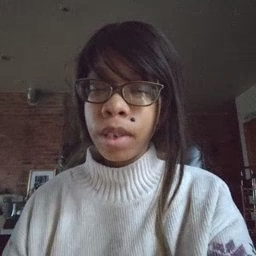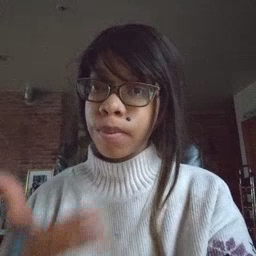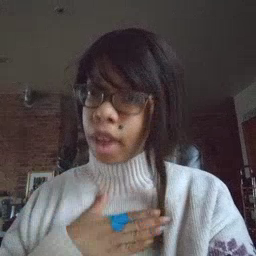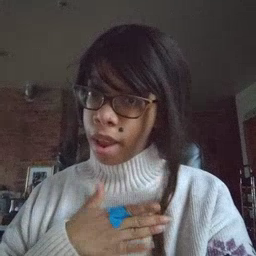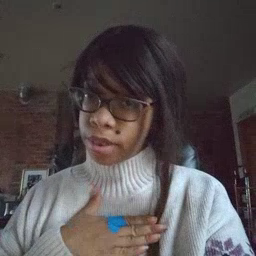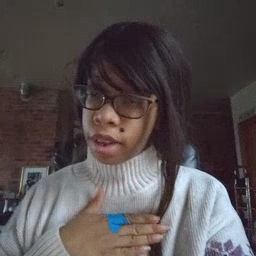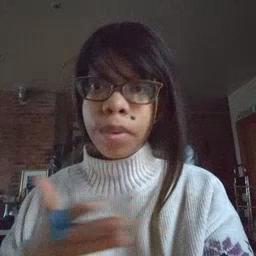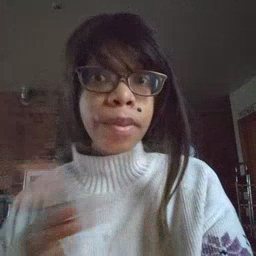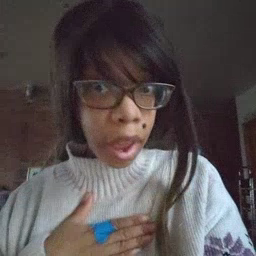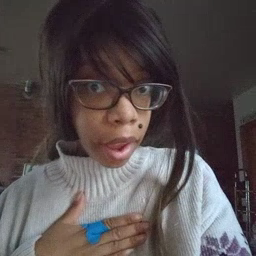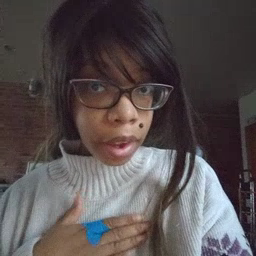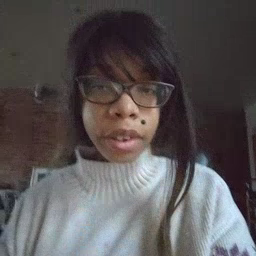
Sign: minemy